Question: I'm new to Tableau and I'm trying to make measures from one data set dependent on a Dimension in another.

So I'm trying to link Expenditures of 2000,2012 and 2013 of one data source with year dimension which has only three values (2000,2012 and 2013) in another data source
Basically at the end I just need one Average Expenditure with its value for the corresponding years.
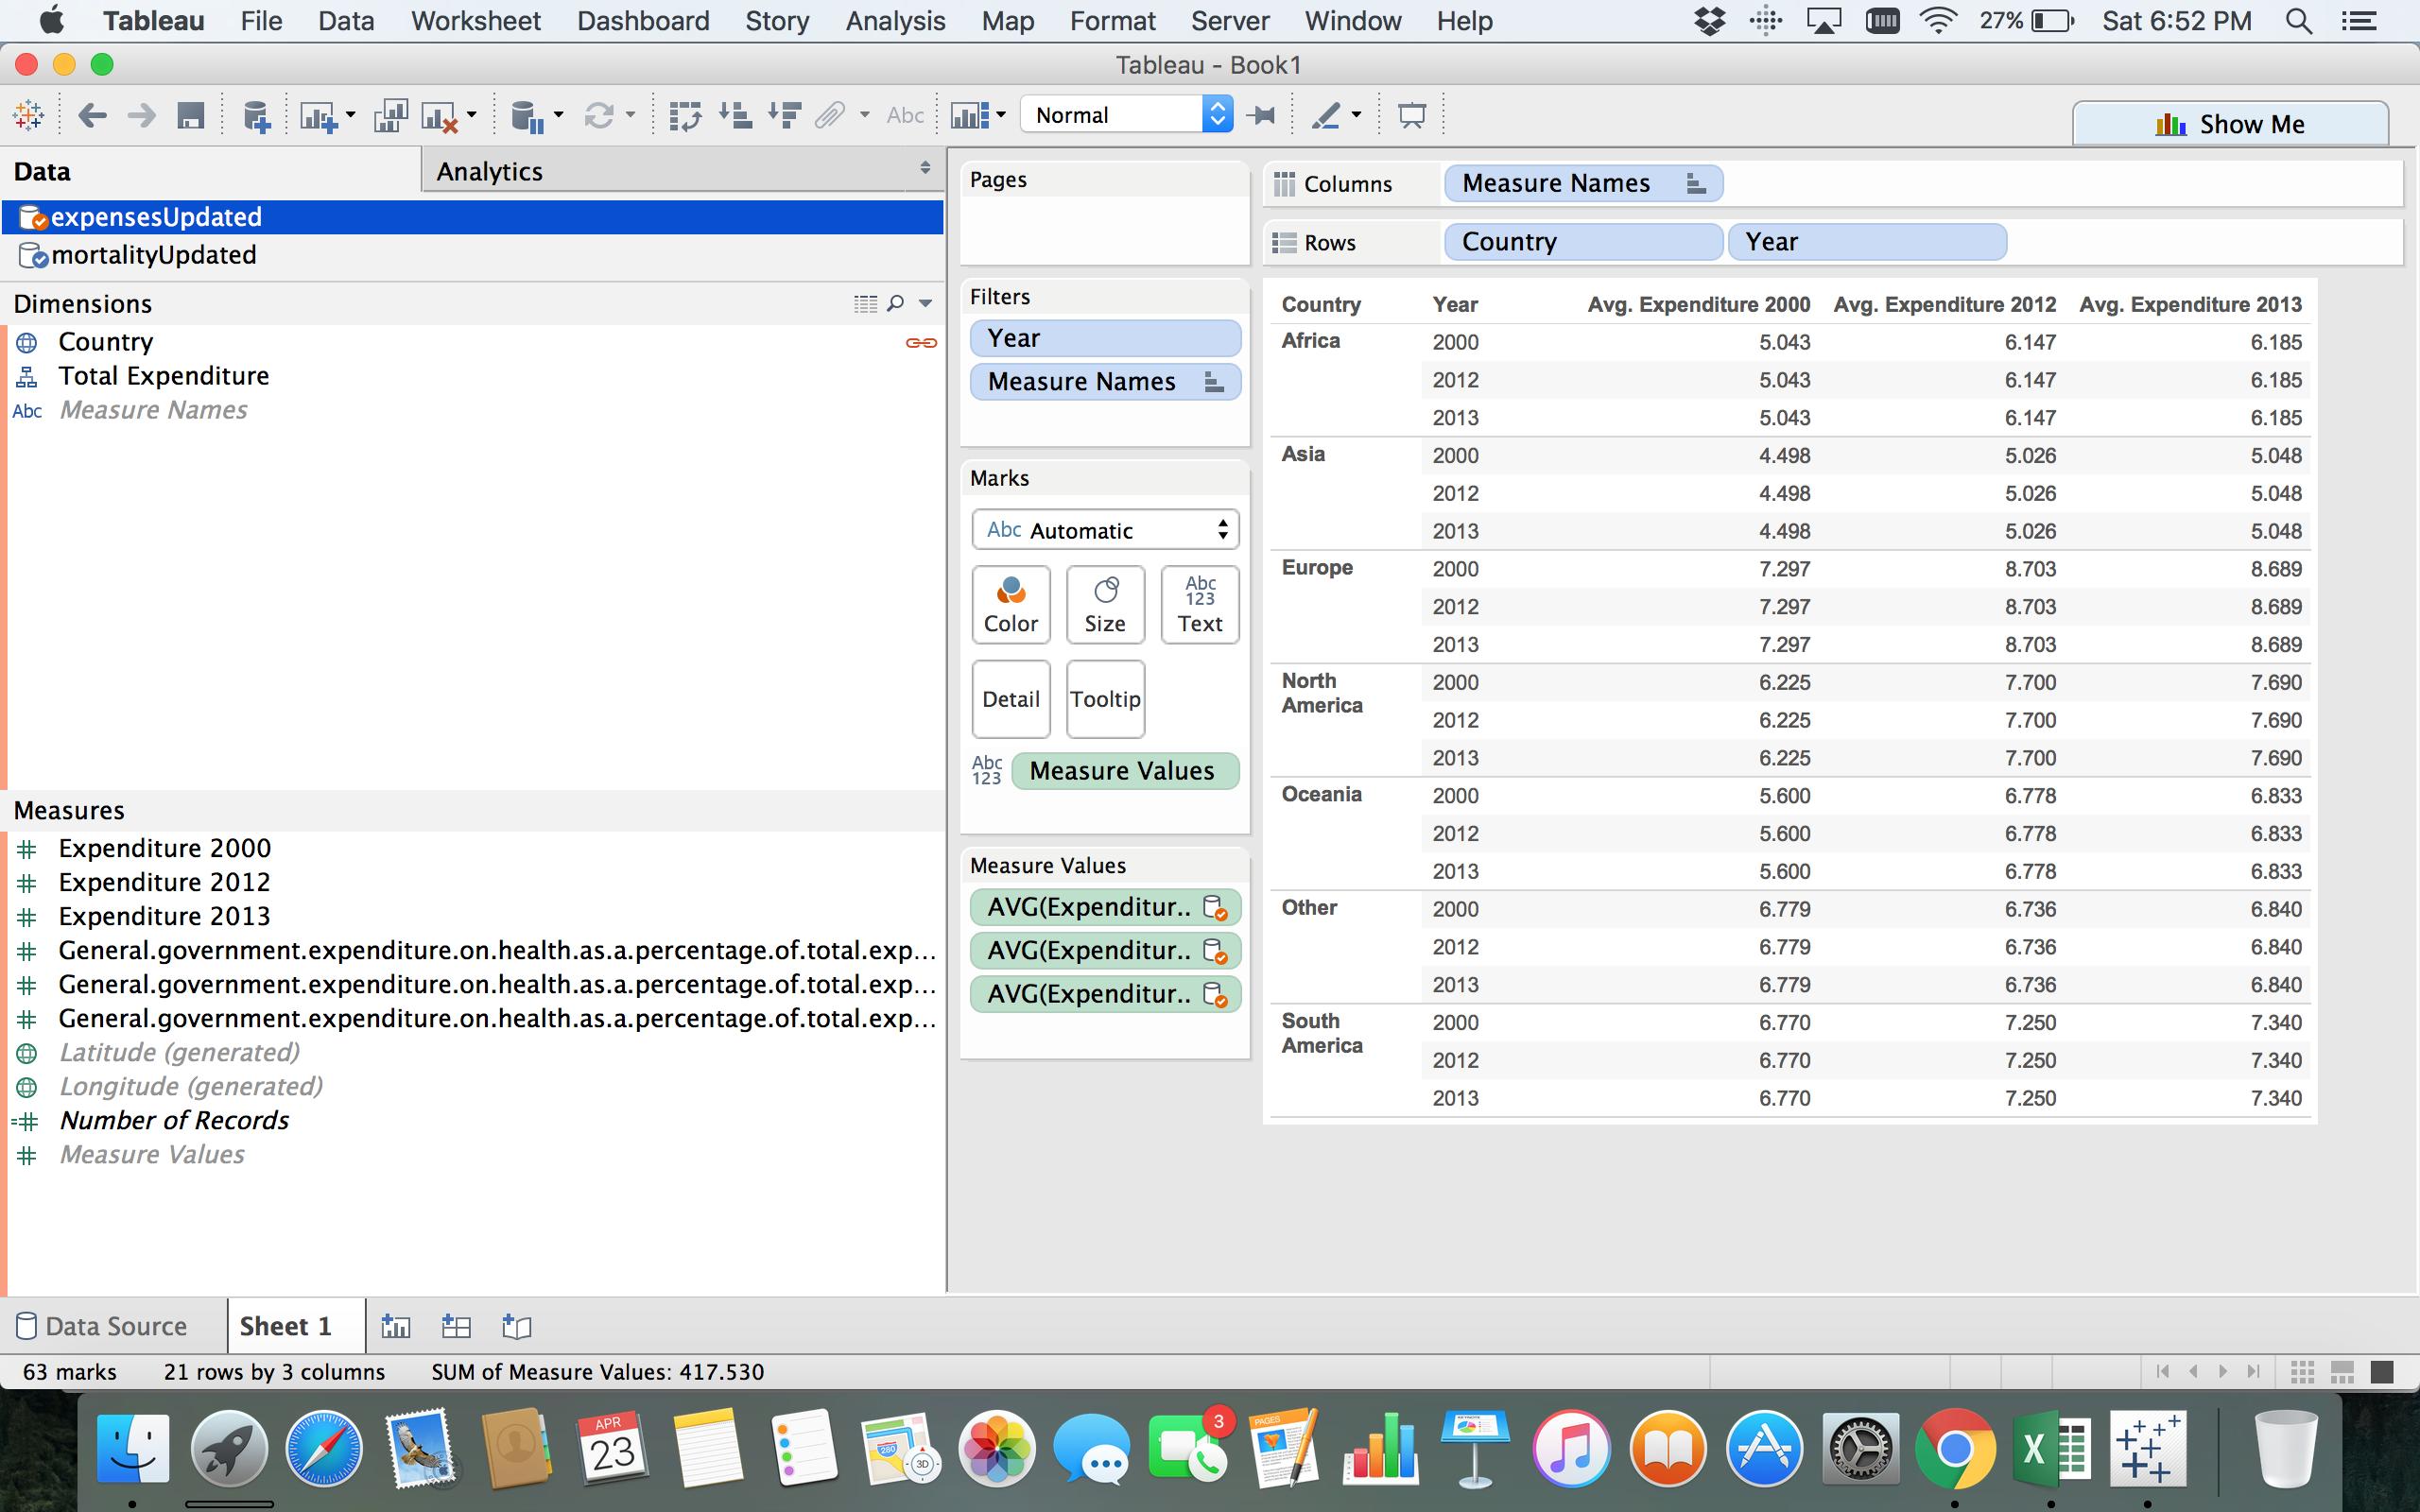
Answer: To link the two data sources by year, you will have to picot the table to bring it from a wide format (having each year in a separate column) to a long format (having each year in a separate row).
In Tableau go to the Data Source tab and select the three Expenditure columns, then right click on the header and choose "Pivot data".
That should bring your data in the correct format:
'''
CountryA 2000 XXX
CountryA 2012 YYY
CountryA 2013 ZZZ
CountryB 2000 AAA
...
'''
You might want to rename your columns to '[Year]' and '[Expenditure]' for example and you will have to create a calculated field with 'Right([Year], 4)' to get only the year out of your former field name.
Now you can click on "Data" in the menu on the top and select "Edit Relationship", there you can choose the field with the year in one data source and the newly created calculated field in the other data source.